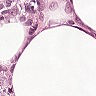
Metastatic tissue present: yes